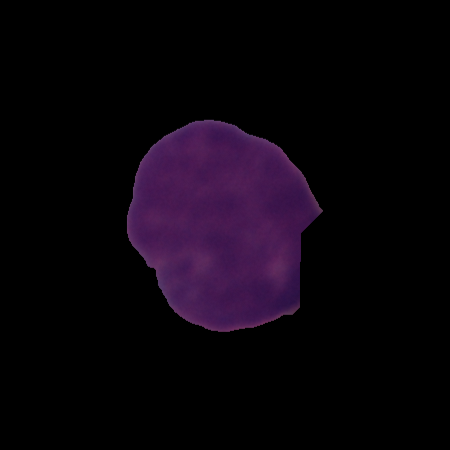
Label: cancer